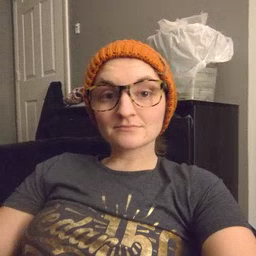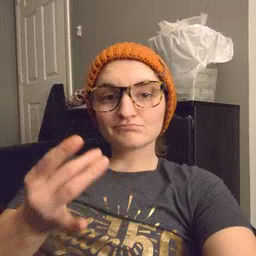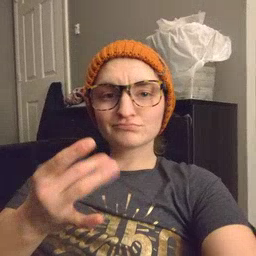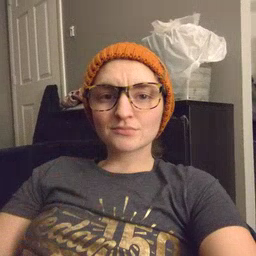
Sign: sticky